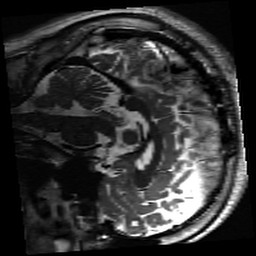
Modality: inplaneT2
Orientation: sagittal